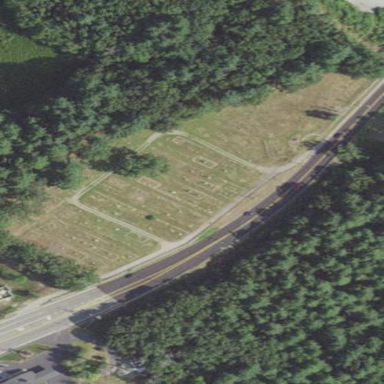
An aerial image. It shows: Cemetery with historic significance.